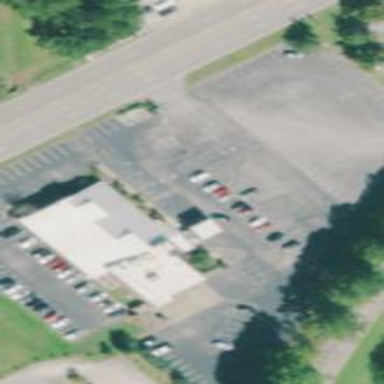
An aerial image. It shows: Clinic building offering healthcare services.